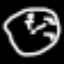
Label: clock